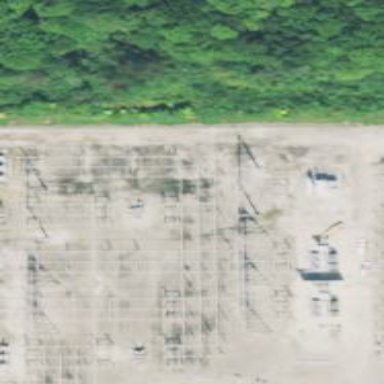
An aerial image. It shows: Switch for power supply.